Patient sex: M
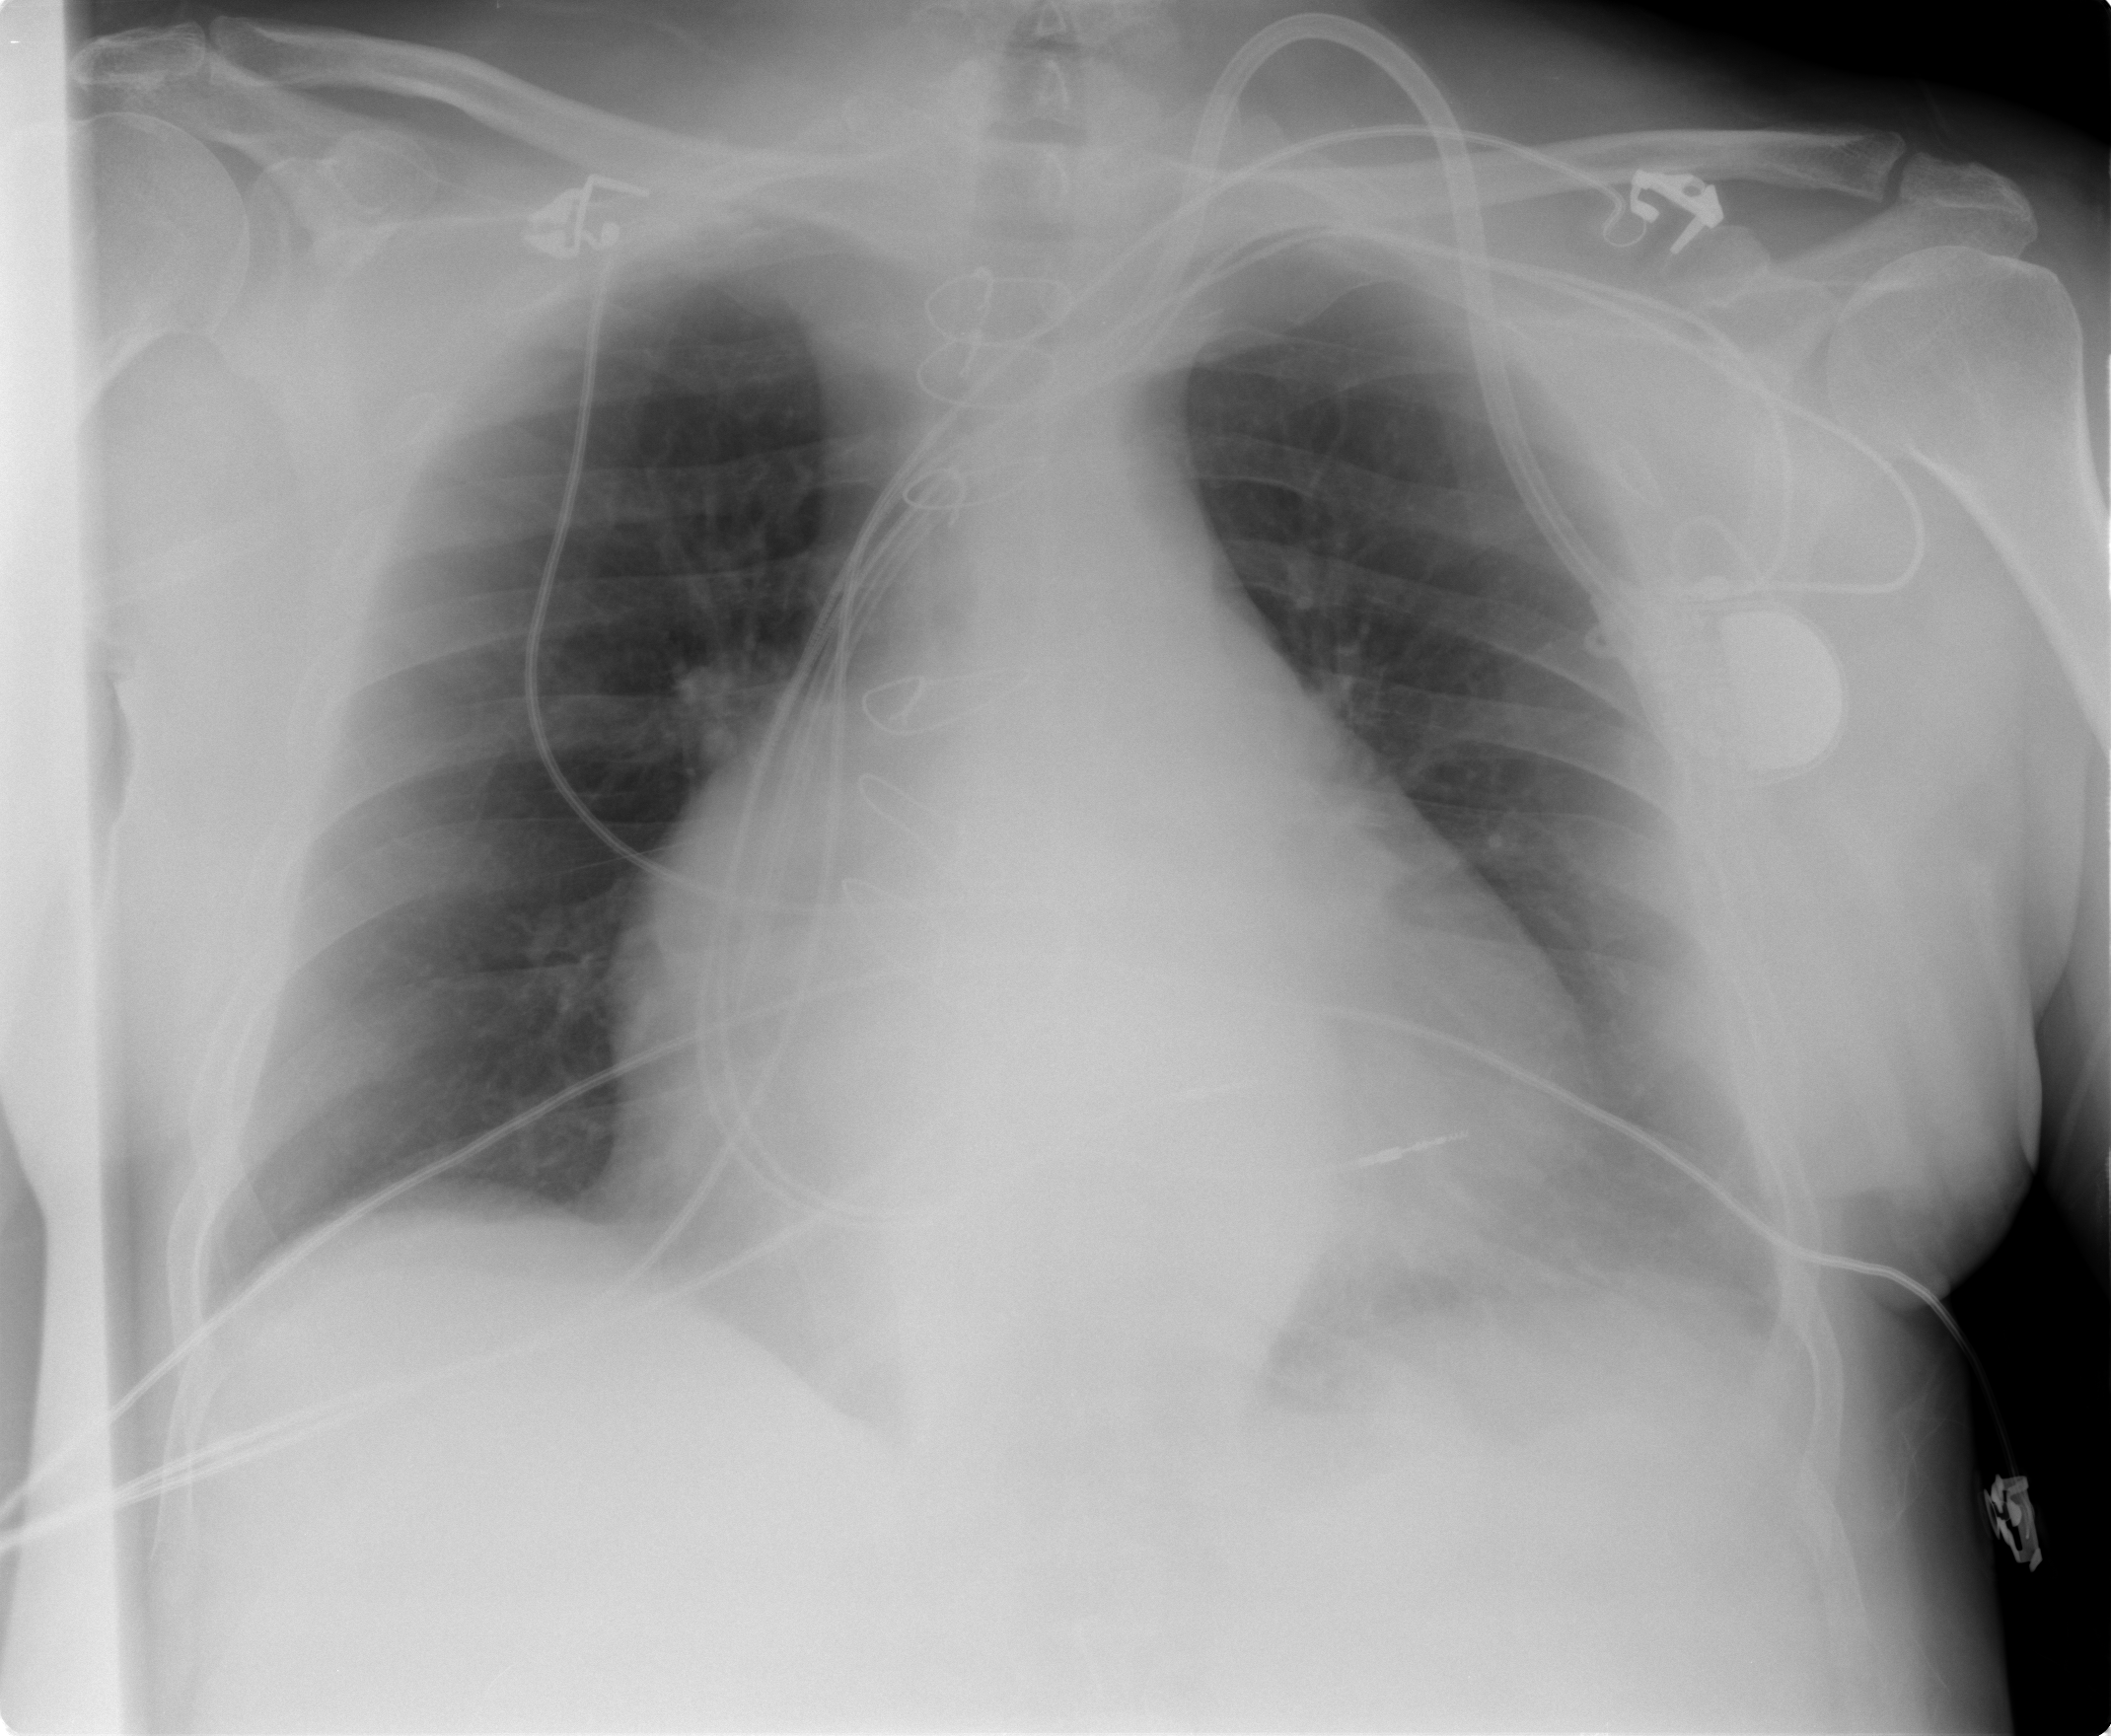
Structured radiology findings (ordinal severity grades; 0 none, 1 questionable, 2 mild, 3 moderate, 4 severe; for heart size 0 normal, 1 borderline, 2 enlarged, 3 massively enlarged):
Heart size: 3
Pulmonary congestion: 0
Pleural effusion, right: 0
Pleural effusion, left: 1
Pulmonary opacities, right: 0
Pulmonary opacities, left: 0
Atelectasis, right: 0
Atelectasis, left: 0